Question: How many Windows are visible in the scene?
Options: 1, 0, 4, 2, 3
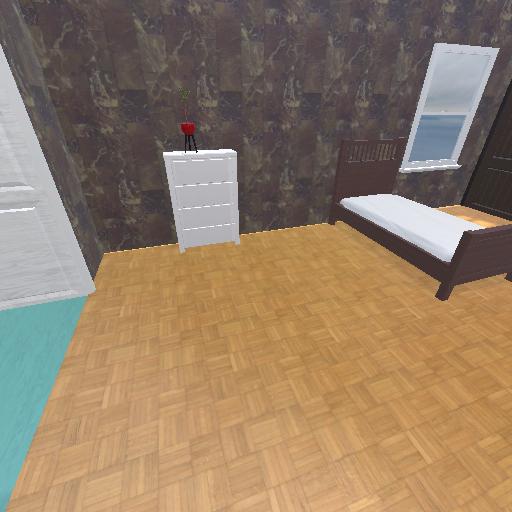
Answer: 1